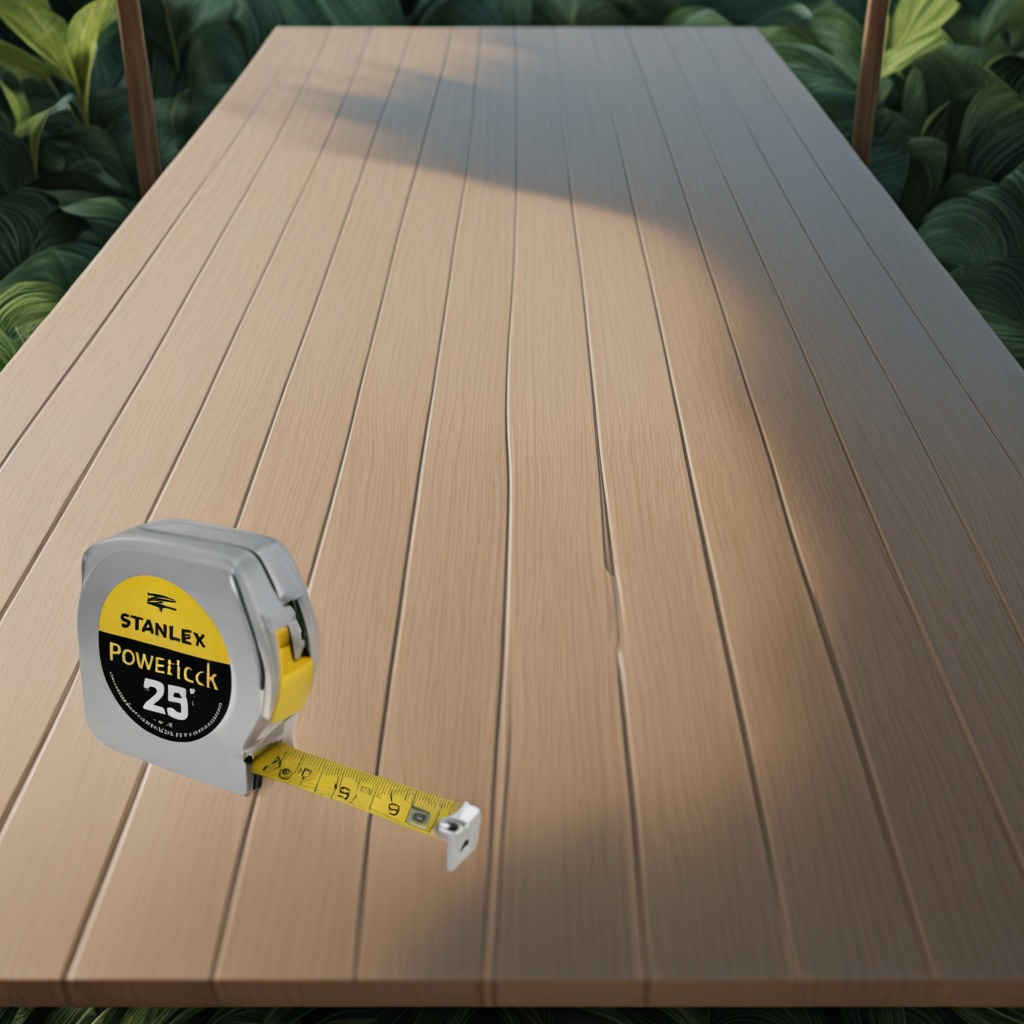
A measuring tape is lying on the wooden table inside a jungle field workshop tent.